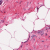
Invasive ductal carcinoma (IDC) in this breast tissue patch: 0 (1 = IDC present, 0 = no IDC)